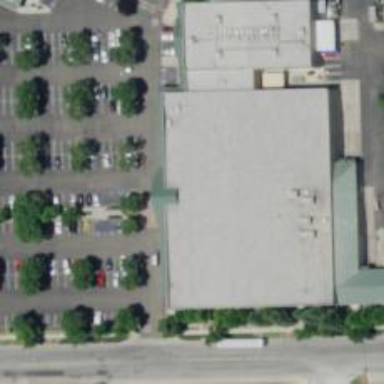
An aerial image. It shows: Supermarket.